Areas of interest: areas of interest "Parking Lot"
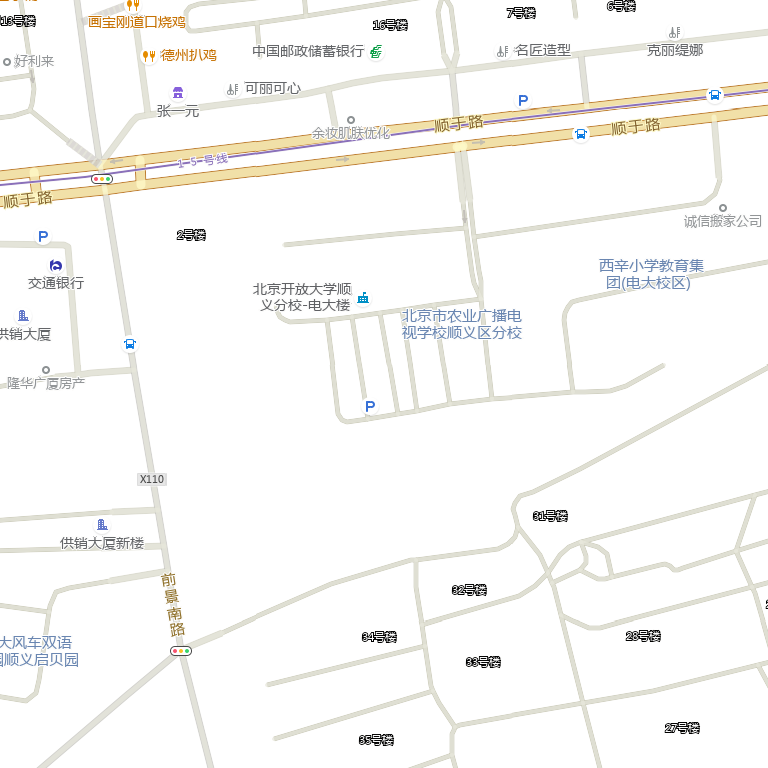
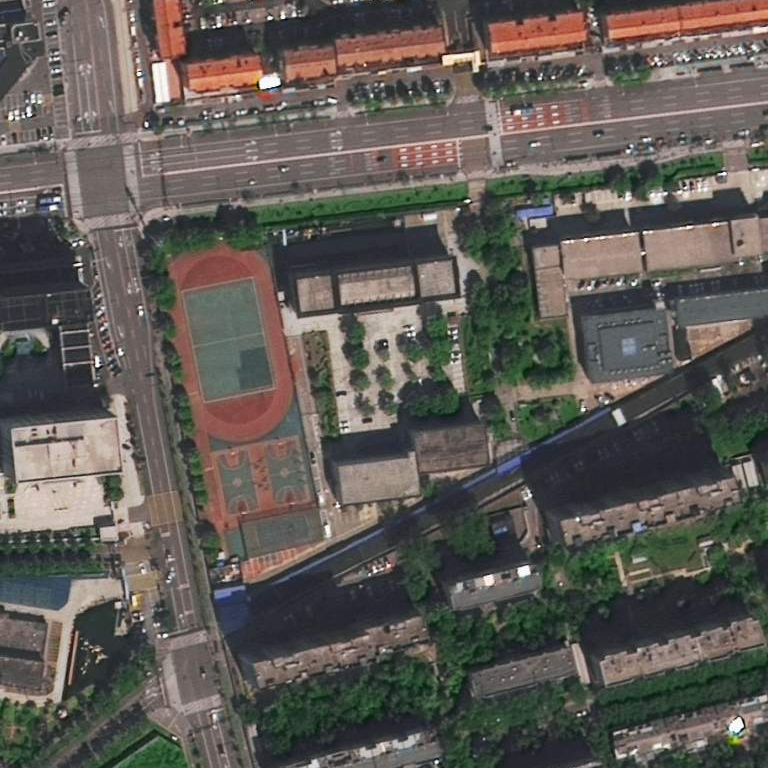